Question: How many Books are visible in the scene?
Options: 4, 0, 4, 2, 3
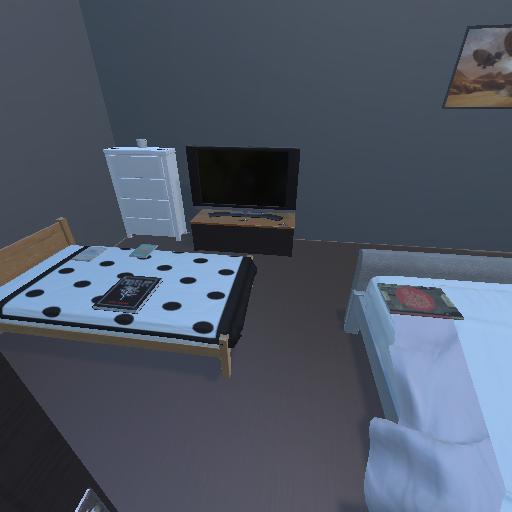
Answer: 4